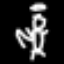
Label: angel